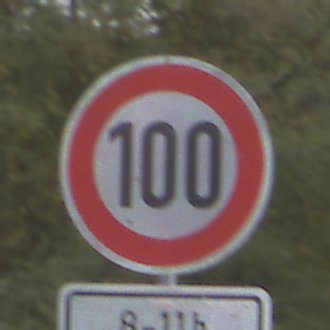
Verkehrszeichen: Geschwindigkeit100
Zusatzzeichen unten: ZeitangabenOhneBeschraenkungAufWochentage2
Umgebung: Outdoor, Suburban
Tageszeit: Midday
Wetter: Overcast
Licht: Natural
Jahreszeit: NotSpecified
Kontrast: LowContrast